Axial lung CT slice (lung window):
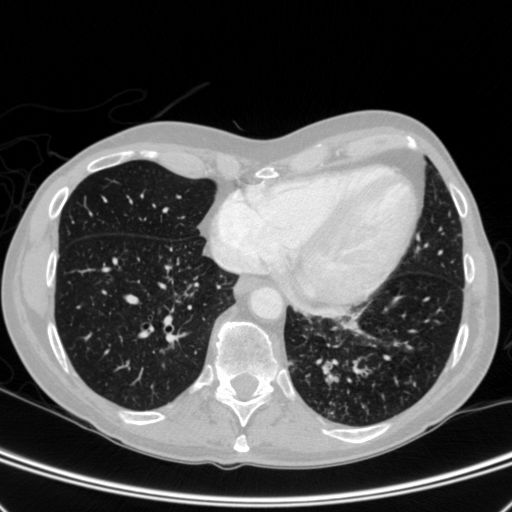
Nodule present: no